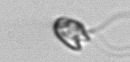
Label: flagellate_morphotype1